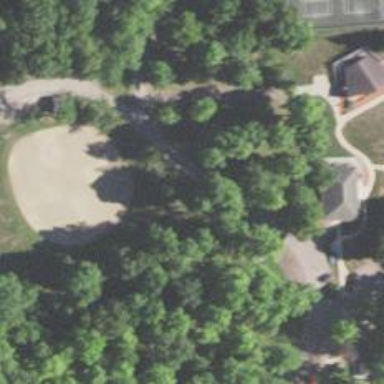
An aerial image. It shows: Disc golf tee.